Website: apple-inc
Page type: payment
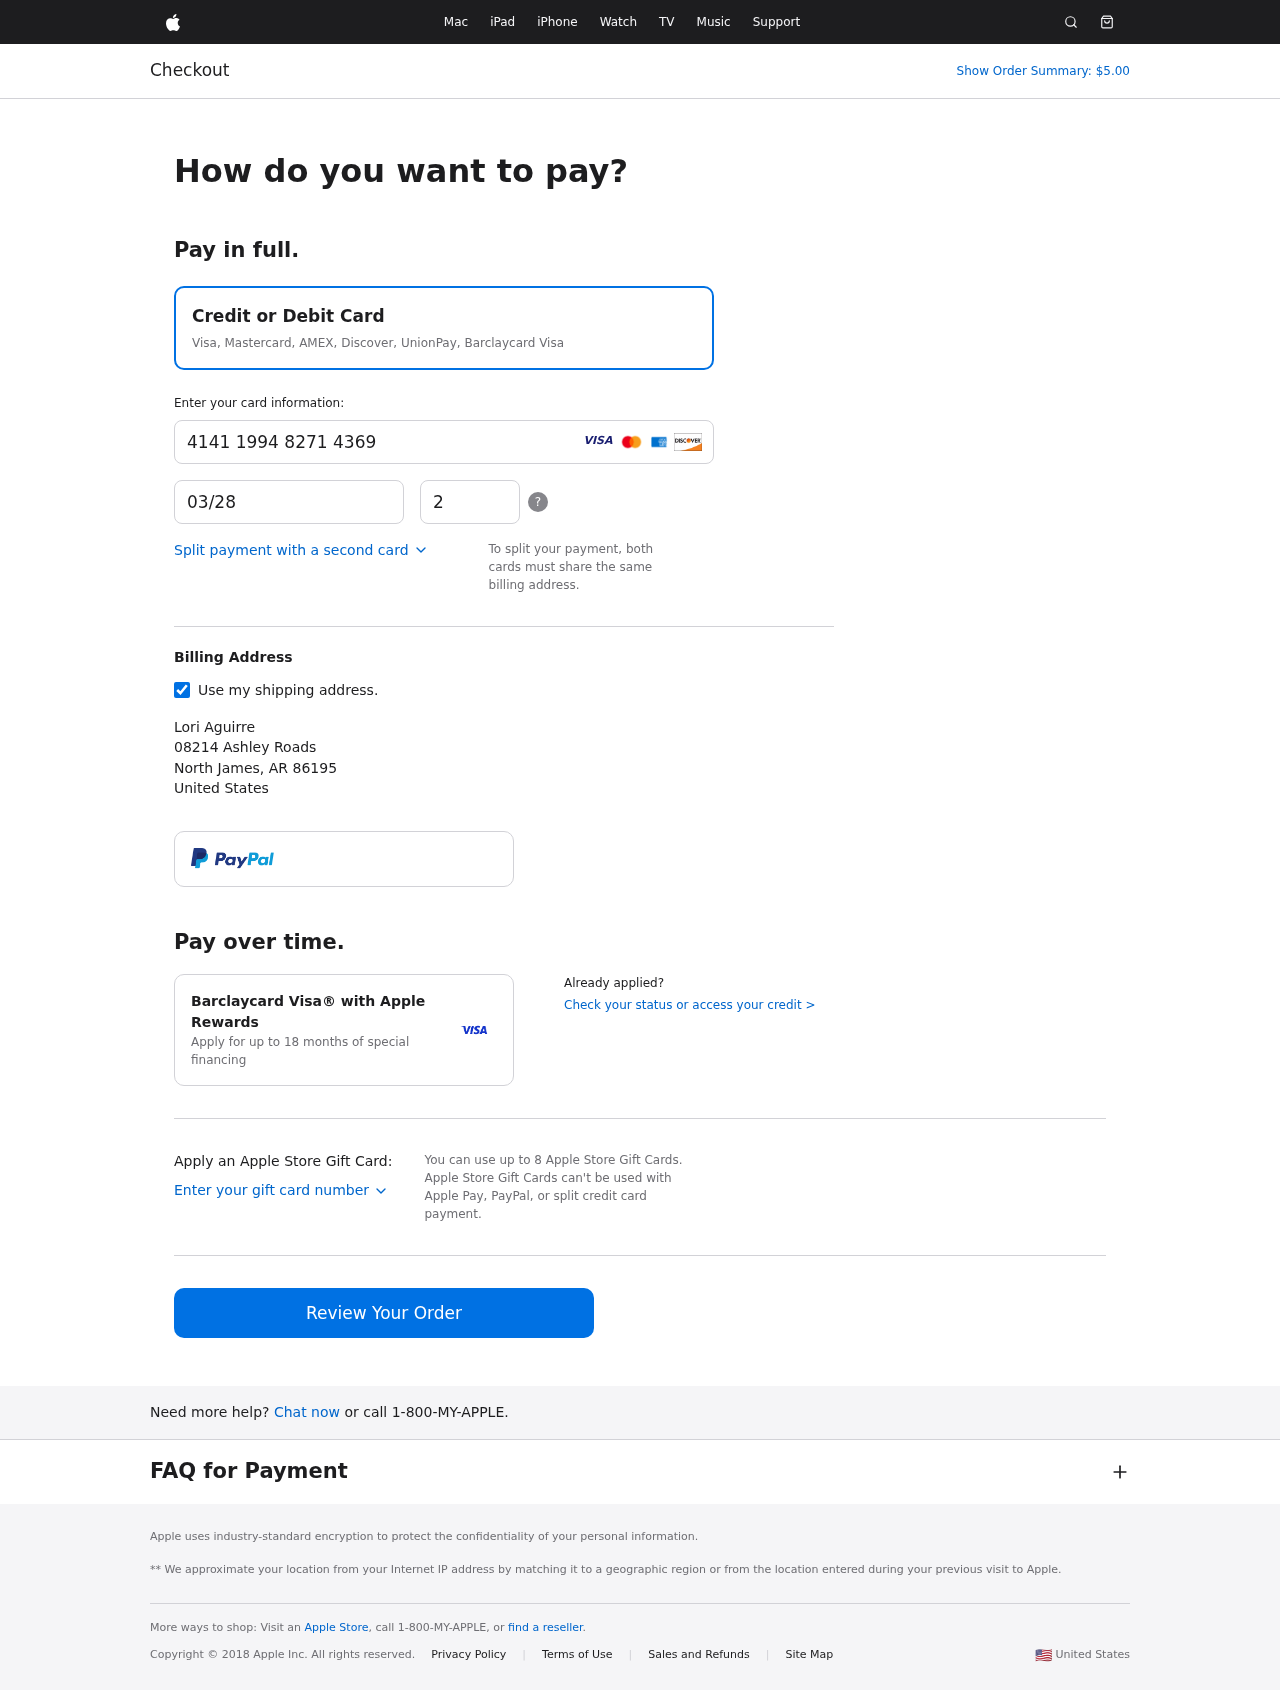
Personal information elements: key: PII_CARD_CVV
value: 281
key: PII_CARD_EXPIRY
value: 03/28
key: PII_CARD_NUMBER
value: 4141 1994 8271 4369
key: PII_CITY
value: North James
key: PII_COUNTRY
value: United States
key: PII_FULLNAME
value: Lori Aguirre
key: PII_POSTCODE
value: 86195
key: PII_STATE_ABBR
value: AR
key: PII_STREET
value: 08214 Ashley Roads
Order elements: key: ORDER_TOTAL
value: Show Order Summary: $5.00